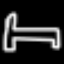
Label: bed